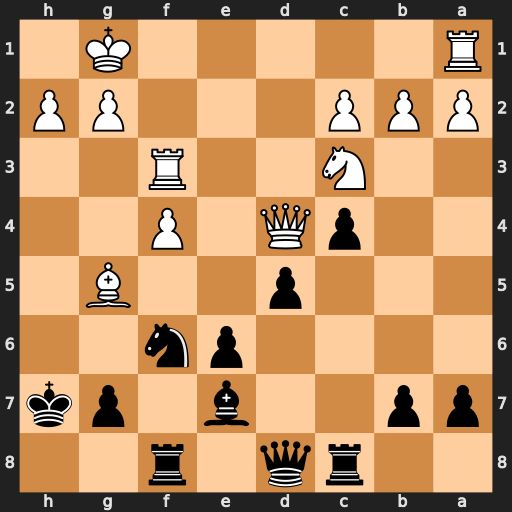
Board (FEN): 2rq1r2/pp2b1pk/4pn2/3p2B1/2pQ1P2/2N2R2/PPP3PP/R5K1
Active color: b
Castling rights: -
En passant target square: -
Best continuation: Bc5 Qxc5 Rxc5